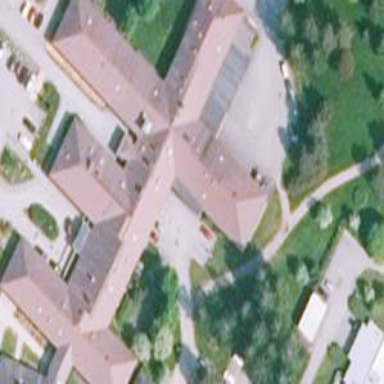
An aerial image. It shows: Hospital building.